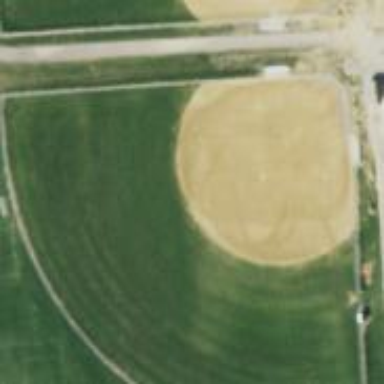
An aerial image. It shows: Softball pitch with earth surface designated for leisure land.